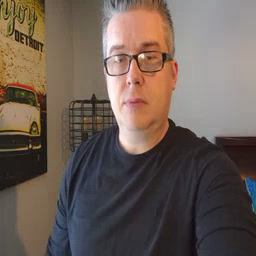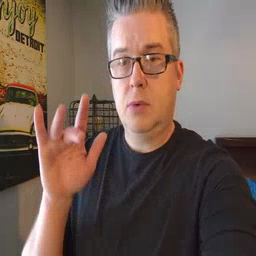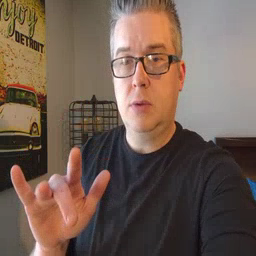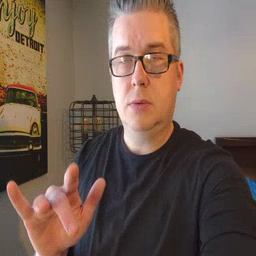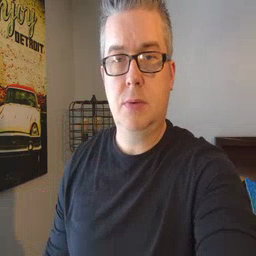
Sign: touch